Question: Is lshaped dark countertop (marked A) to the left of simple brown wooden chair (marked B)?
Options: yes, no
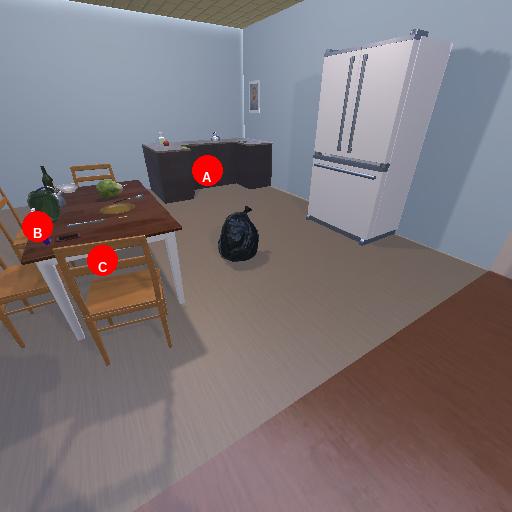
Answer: yes